Field crop: maize
Growth stage: 1
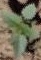
Species: datura